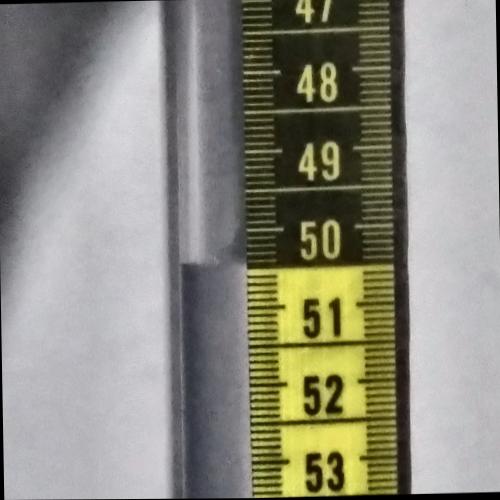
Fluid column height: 50.4 cm